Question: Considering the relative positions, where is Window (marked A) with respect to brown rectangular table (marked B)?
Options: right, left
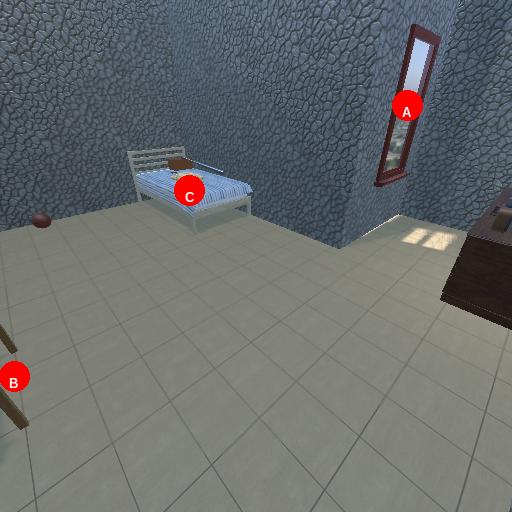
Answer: right